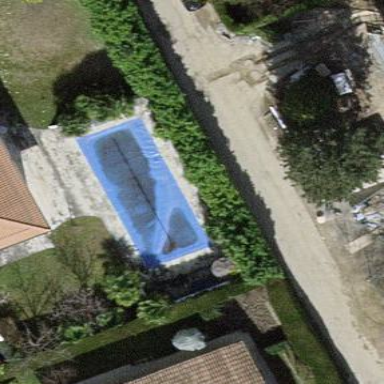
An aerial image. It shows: Swimming pool located in leisure land.